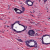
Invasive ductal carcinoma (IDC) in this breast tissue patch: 0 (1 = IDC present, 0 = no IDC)